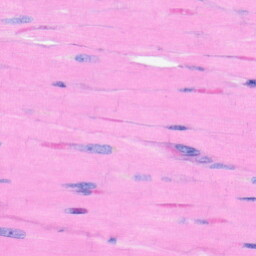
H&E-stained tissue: Heart